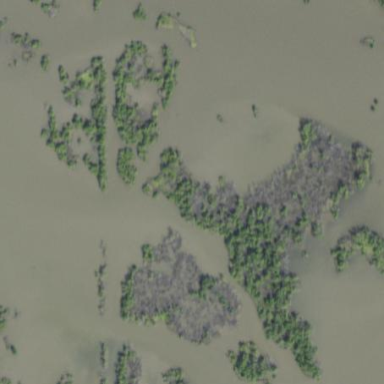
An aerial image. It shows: Mangrove wetland featuring plant community of Mangrove Swamp.